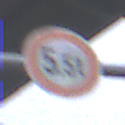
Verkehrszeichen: TatsaechlicheMasse
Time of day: MorningAfternoon
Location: Outdoor (Suburban)
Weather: Overcast
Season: NotSpecified
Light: Natural